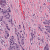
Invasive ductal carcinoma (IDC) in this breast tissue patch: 1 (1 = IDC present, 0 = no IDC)